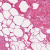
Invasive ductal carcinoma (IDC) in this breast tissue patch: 0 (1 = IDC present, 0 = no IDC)